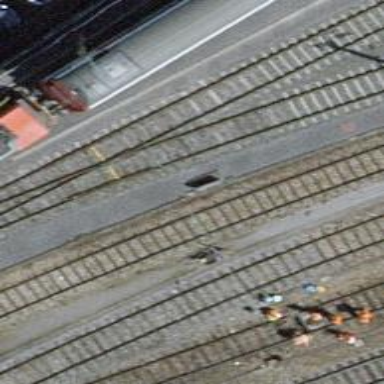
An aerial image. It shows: Railway yard with electrified contact lines.